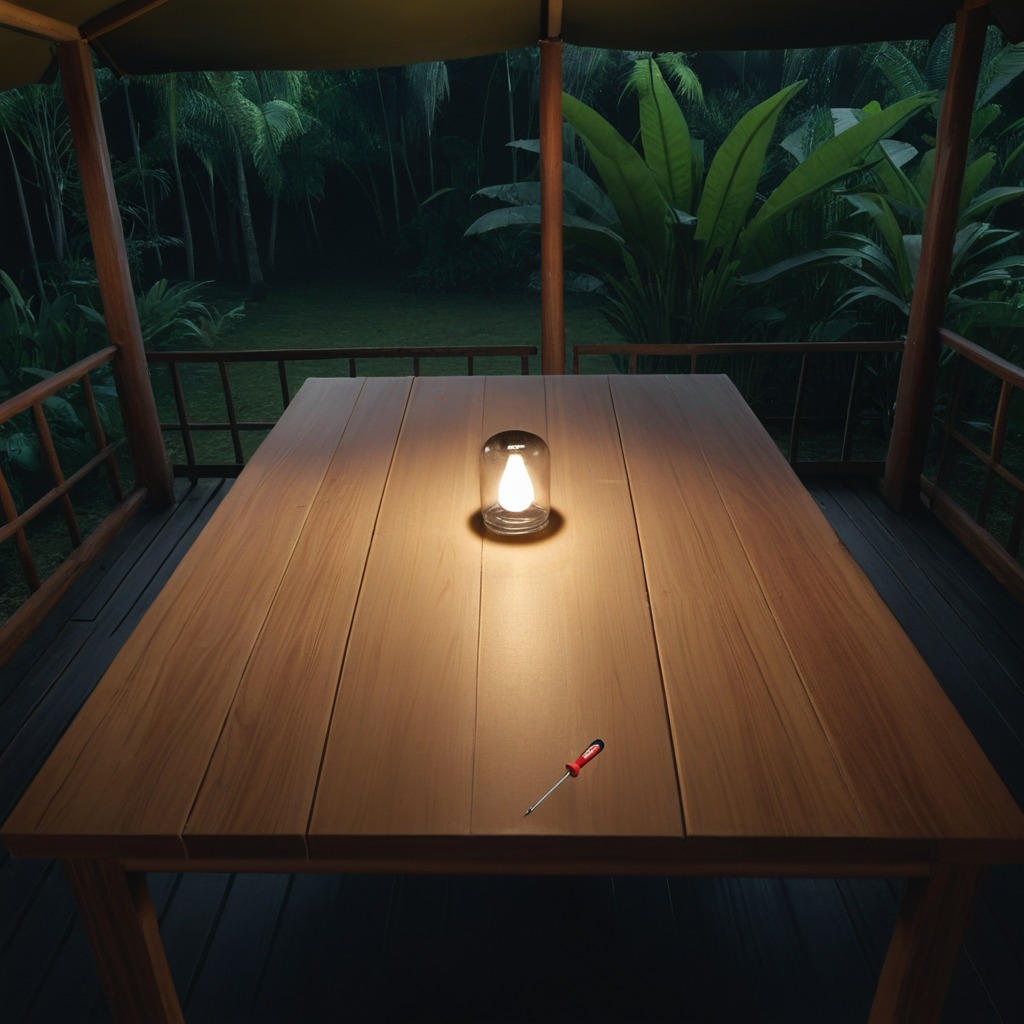
A screwdriver is lying on a wooden table inside a jungle field workshop tent at night.